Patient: sex F, age 77
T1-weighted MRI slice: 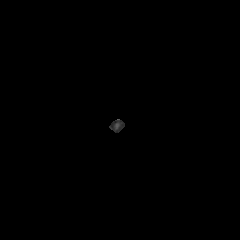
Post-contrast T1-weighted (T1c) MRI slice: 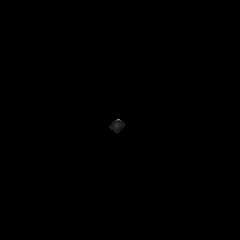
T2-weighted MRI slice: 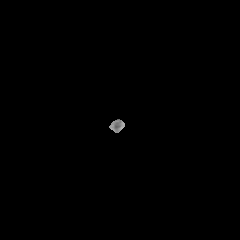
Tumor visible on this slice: no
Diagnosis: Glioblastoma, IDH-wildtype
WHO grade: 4